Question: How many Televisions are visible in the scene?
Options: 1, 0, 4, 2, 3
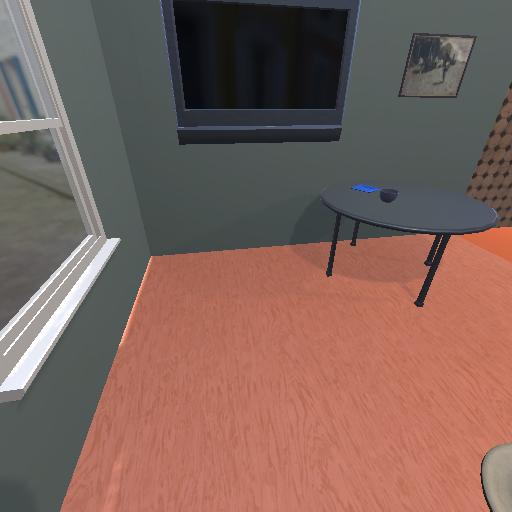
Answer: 1